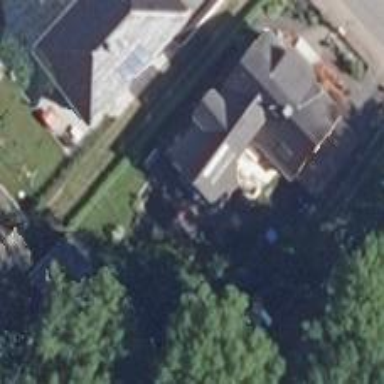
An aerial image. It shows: Simple house.